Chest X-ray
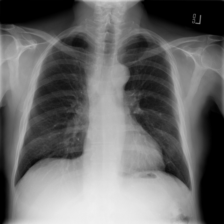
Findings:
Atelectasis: negative
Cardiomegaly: negative
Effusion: negative
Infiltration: negative
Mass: negative
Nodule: negative
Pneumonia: negative
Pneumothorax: negative
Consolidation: negative
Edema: negative
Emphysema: negative
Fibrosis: negative
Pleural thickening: negative
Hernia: negative